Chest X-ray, AP view. Patient: 14 years old, sex M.
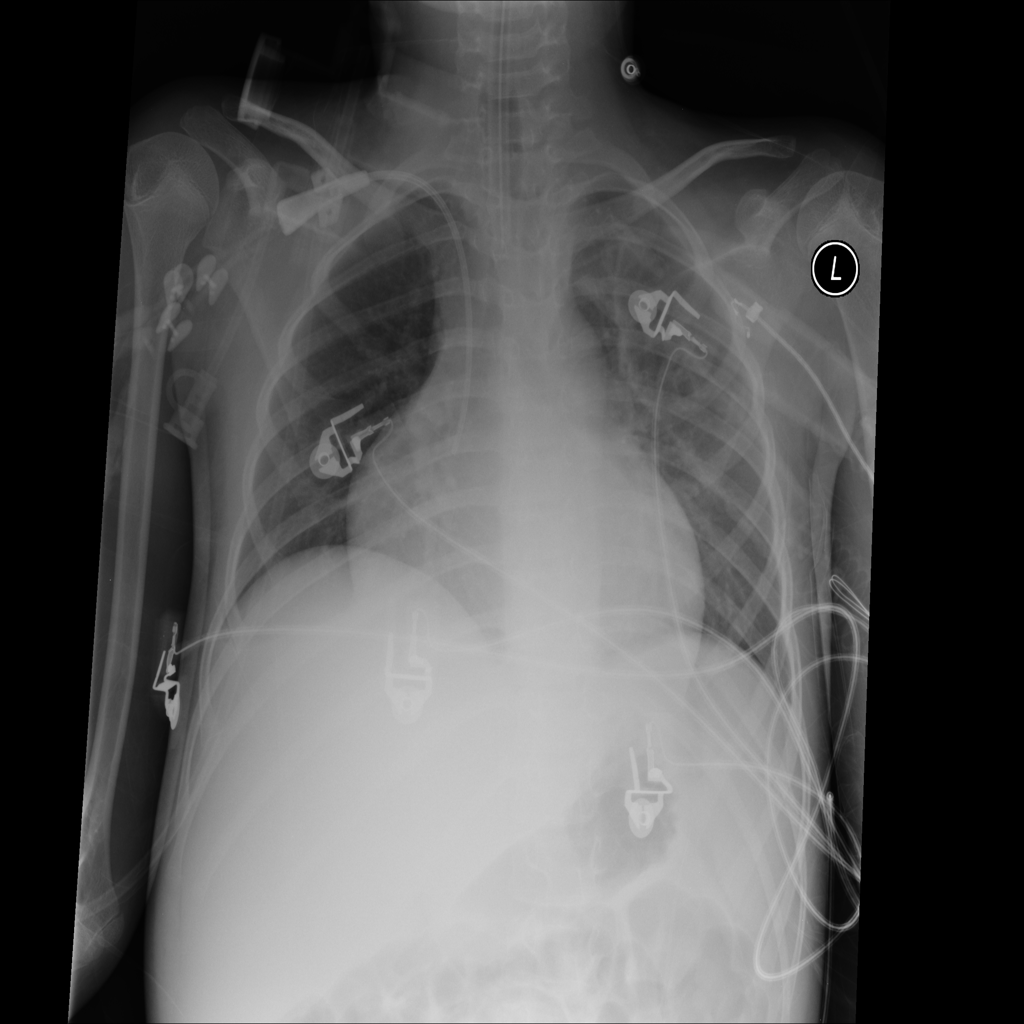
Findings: Cardiomegaly